Interaction volume radius: 10 \u00c5
Interaction volume height: 25 \u00c5
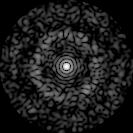
Disorder parameter: 0.7971